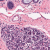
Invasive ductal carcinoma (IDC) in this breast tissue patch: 0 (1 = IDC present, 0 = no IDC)